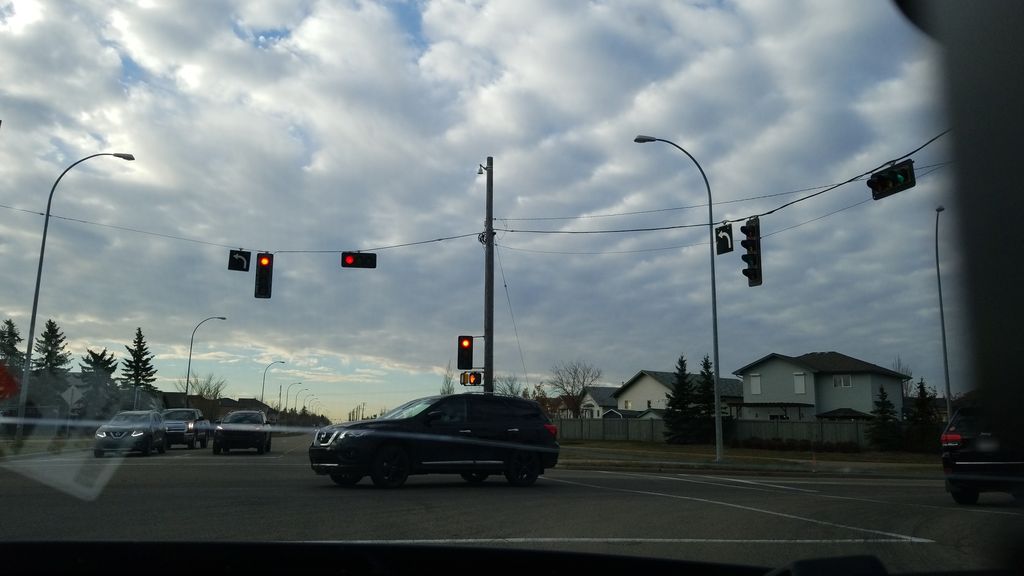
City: edmonton